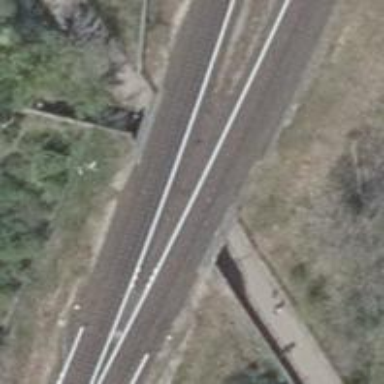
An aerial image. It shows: Bridge carrying electrified light rail track.